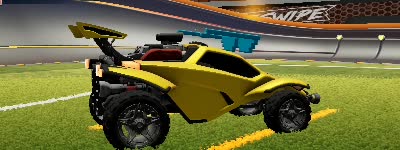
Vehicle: octane